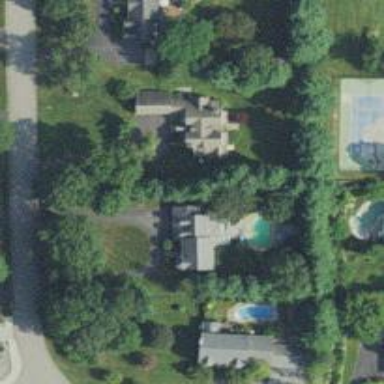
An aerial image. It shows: Driveway.